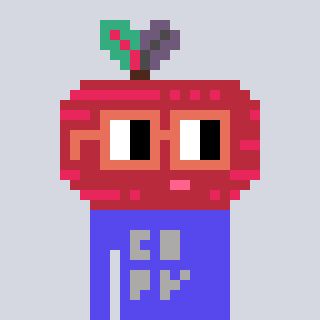
a pixel art character with square orange glasses, a beet-shaped head and a computerblue-colored body on a cool background